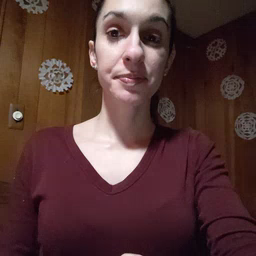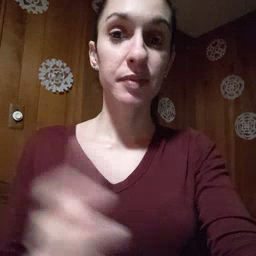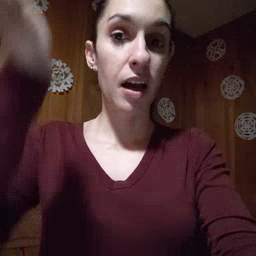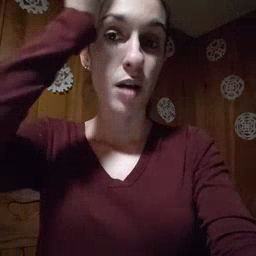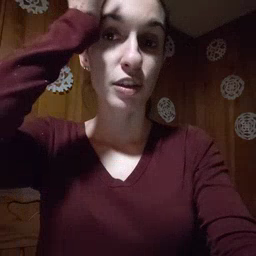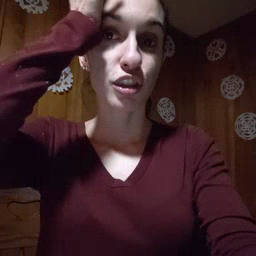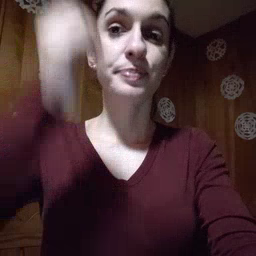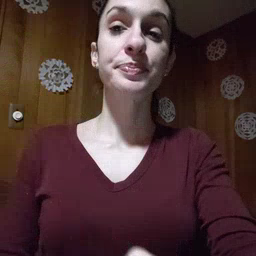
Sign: garbage